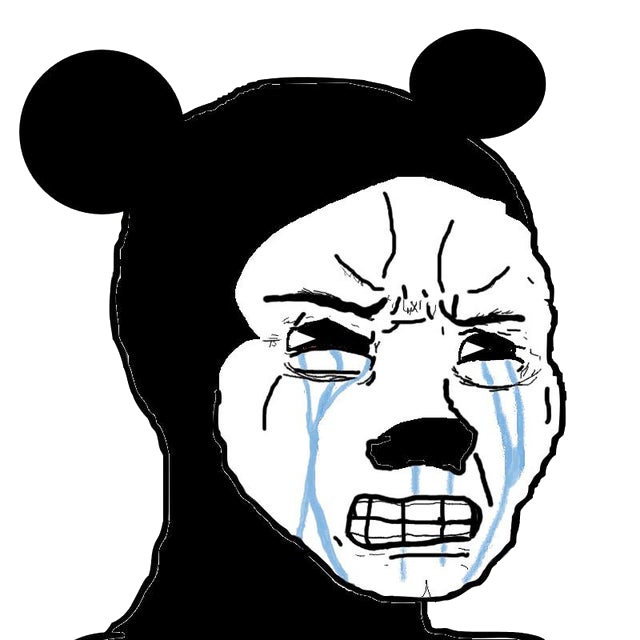
Label: 5_Crying_Wojak